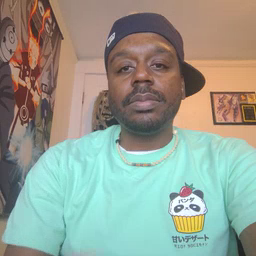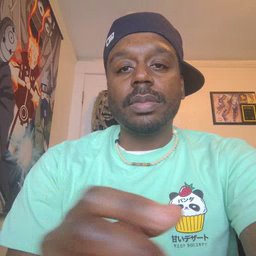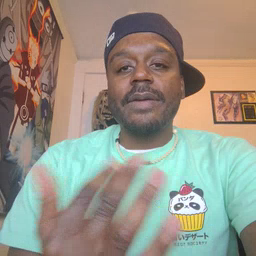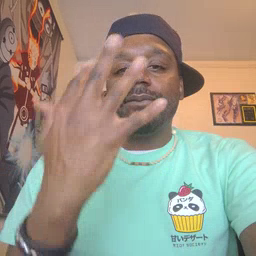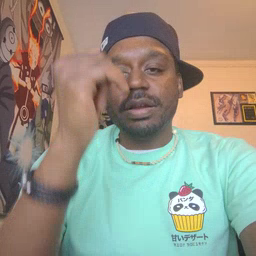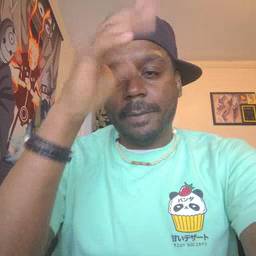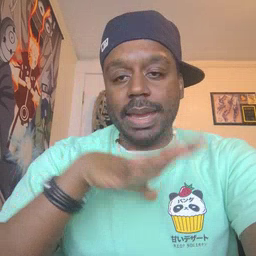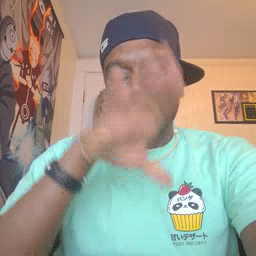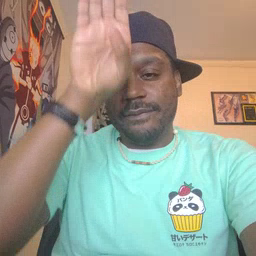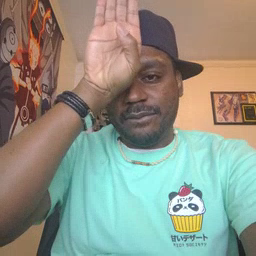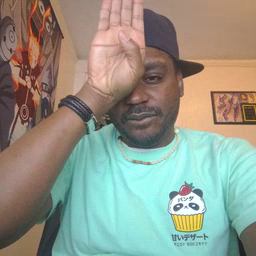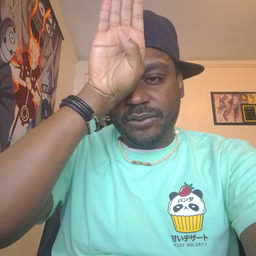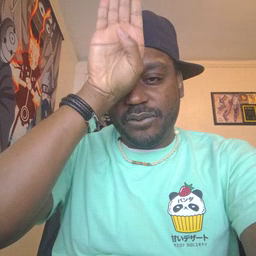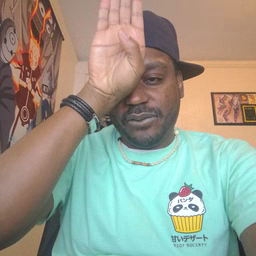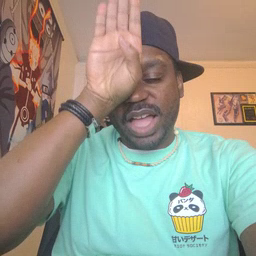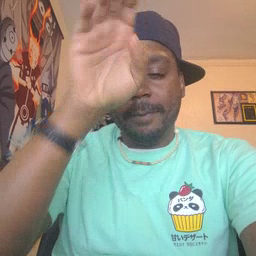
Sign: fireman